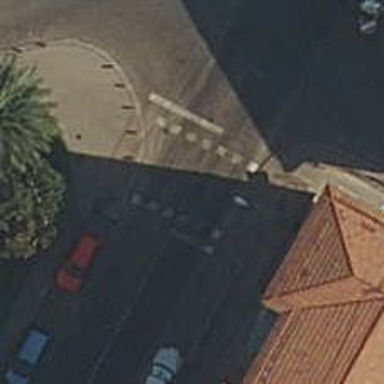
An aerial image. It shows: Traffic signals at road crossing.